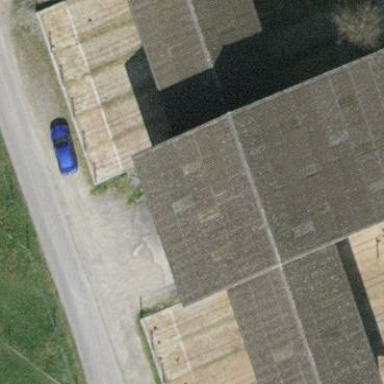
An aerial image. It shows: Stable building.